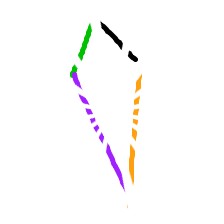
Shape: kite